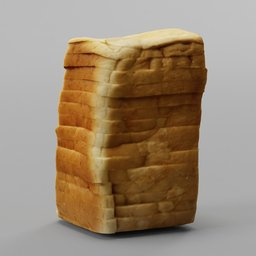
Label: nature